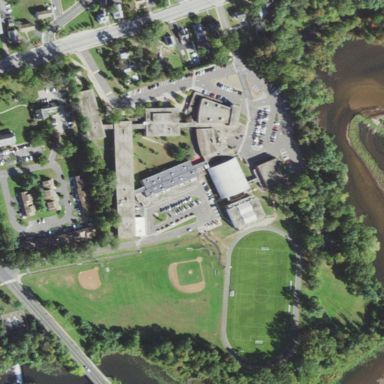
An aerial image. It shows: School.